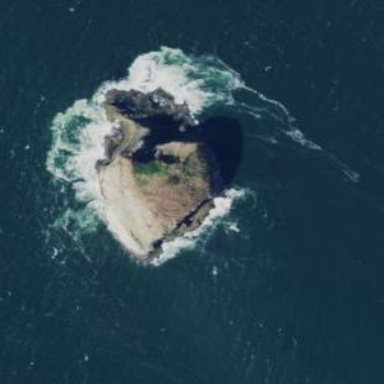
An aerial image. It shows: Islet located along the natural coastline.